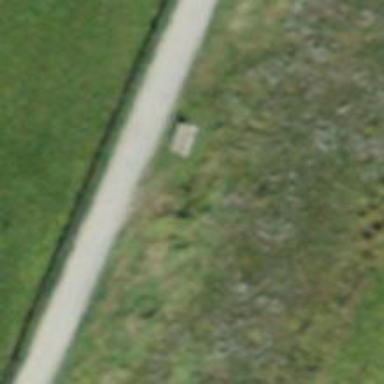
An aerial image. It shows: Bench for seating.